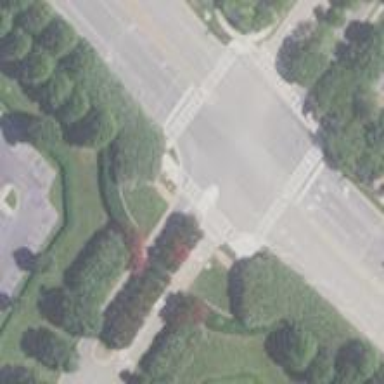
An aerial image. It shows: Marked crossing on footway.